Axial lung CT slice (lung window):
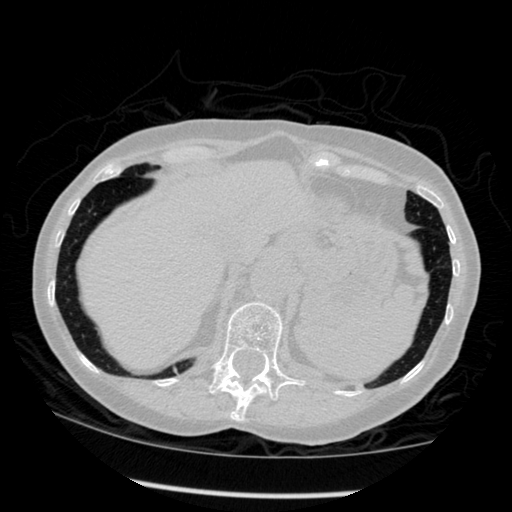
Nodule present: no